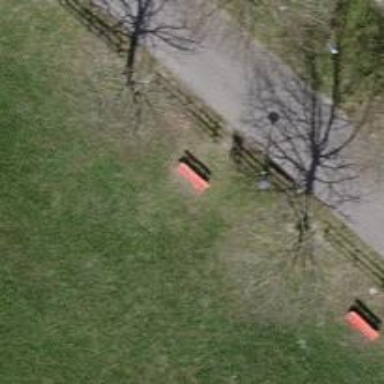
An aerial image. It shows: Red bench.